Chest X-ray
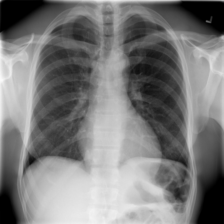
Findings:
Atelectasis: negative
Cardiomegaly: negative
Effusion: negative
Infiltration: negative
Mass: negative
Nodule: negative
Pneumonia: negative
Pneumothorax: negative
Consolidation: negative
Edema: negative
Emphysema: negative
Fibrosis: negative
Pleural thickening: negative
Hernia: negative